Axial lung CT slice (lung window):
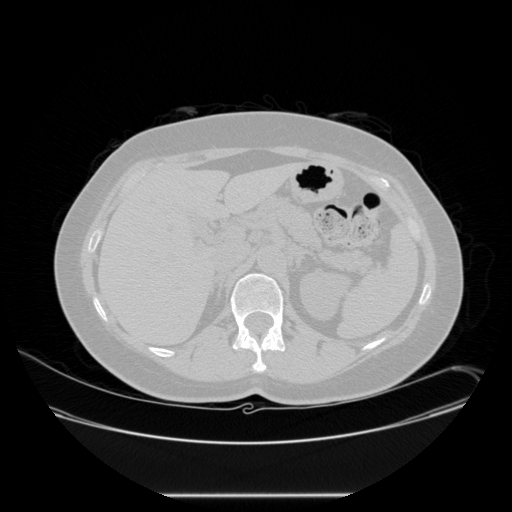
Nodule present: no